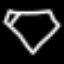
Label: diamond